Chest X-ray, PA view. Patient: 68 years old, sex M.
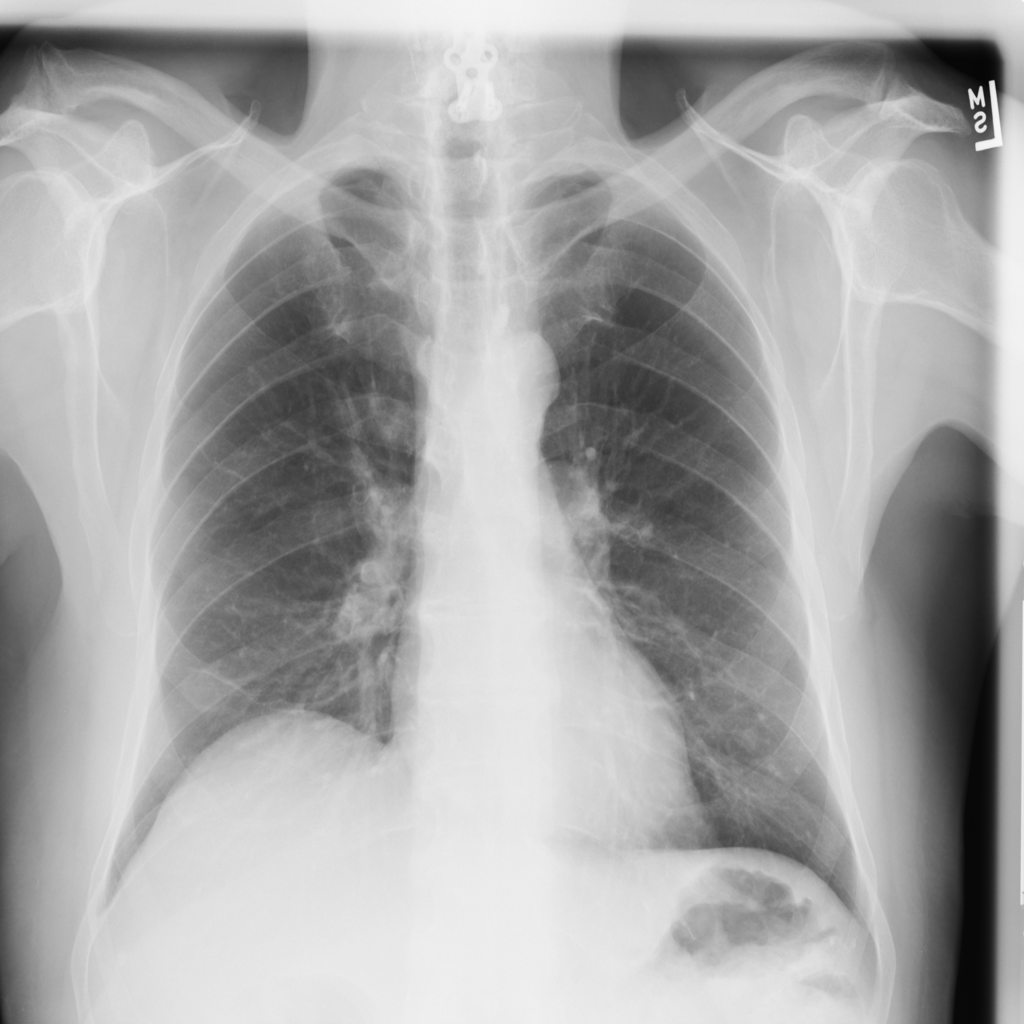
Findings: Atelectasis, Fibrosis